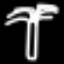
Label: palm tree